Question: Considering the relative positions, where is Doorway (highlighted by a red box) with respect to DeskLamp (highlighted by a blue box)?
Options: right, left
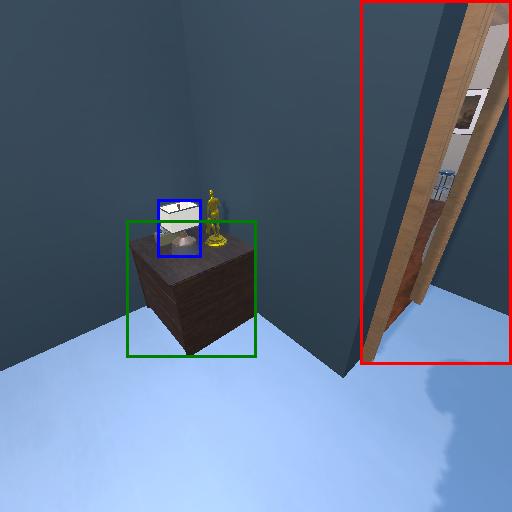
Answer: right